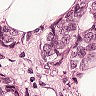
Metastatic tissue present: yes